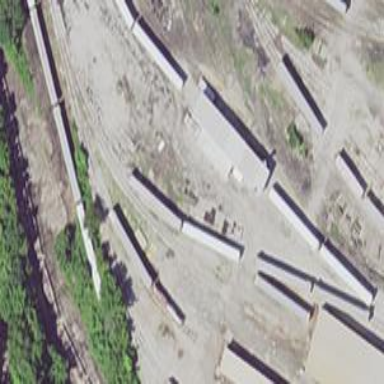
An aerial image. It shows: Railway spur service.